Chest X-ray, AP view. Patient: 27 years old, sex F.
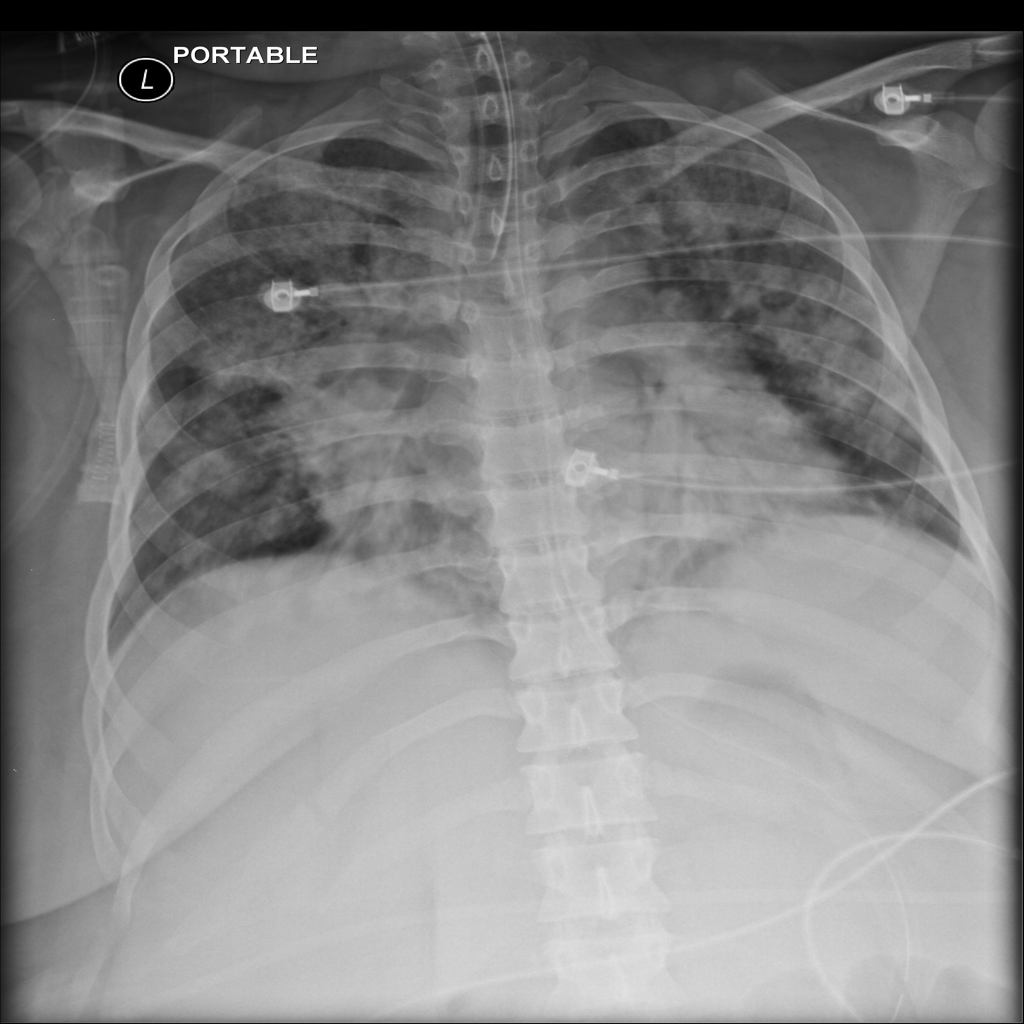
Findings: Infiltration